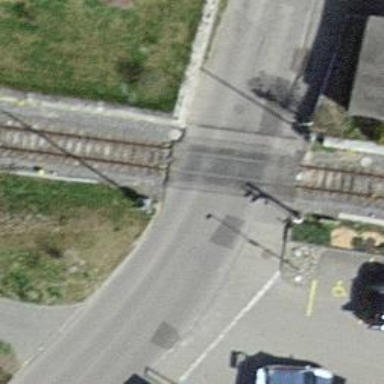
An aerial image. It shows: Railway level crossing.